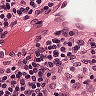
Metastatic tissue present: no